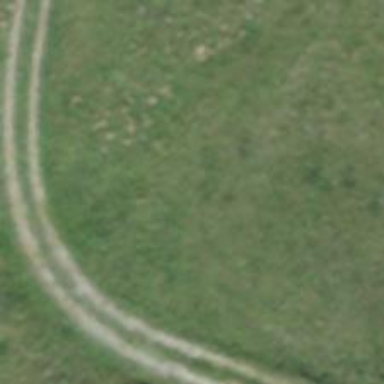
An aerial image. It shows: Downhill piste of intermediate difficulty.